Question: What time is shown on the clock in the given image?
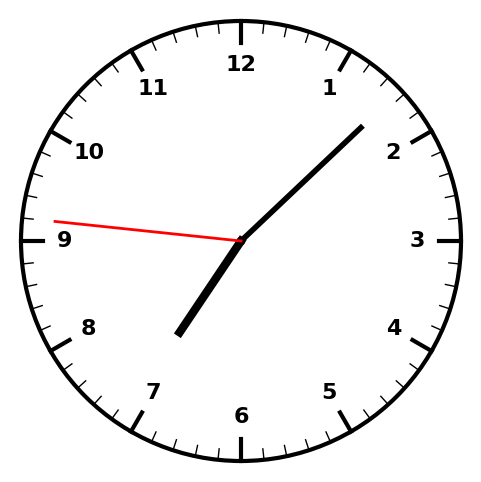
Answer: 07:07:46